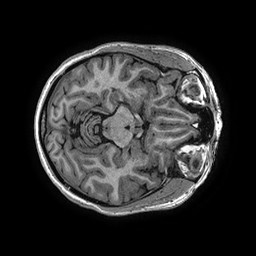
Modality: T1w
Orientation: axial
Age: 49
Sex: female
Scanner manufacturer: ge
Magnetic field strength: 3 T
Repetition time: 0.006952 s
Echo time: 0.00292 s